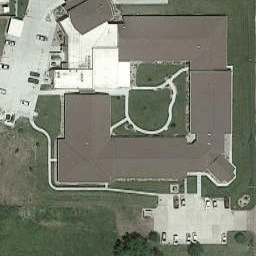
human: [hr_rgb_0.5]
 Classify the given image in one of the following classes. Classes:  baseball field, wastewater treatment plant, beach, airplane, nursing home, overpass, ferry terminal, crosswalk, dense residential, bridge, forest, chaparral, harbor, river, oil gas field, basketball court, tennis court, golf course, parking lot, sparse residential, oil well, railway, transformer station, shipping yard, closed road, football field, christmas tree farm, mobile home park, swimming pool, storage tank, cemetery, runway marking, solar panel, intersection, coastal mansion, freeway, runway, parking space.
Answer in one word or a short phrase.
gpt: nursing home